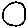
Label: circle